Field crop: maize
Growth stage: 2
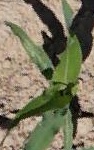
Species: maize